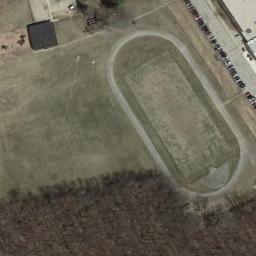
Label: ground_track_field